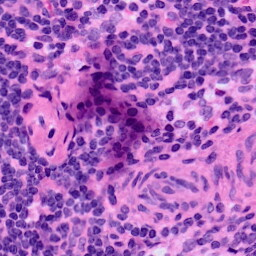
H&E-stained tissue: LymphNode